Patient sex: F
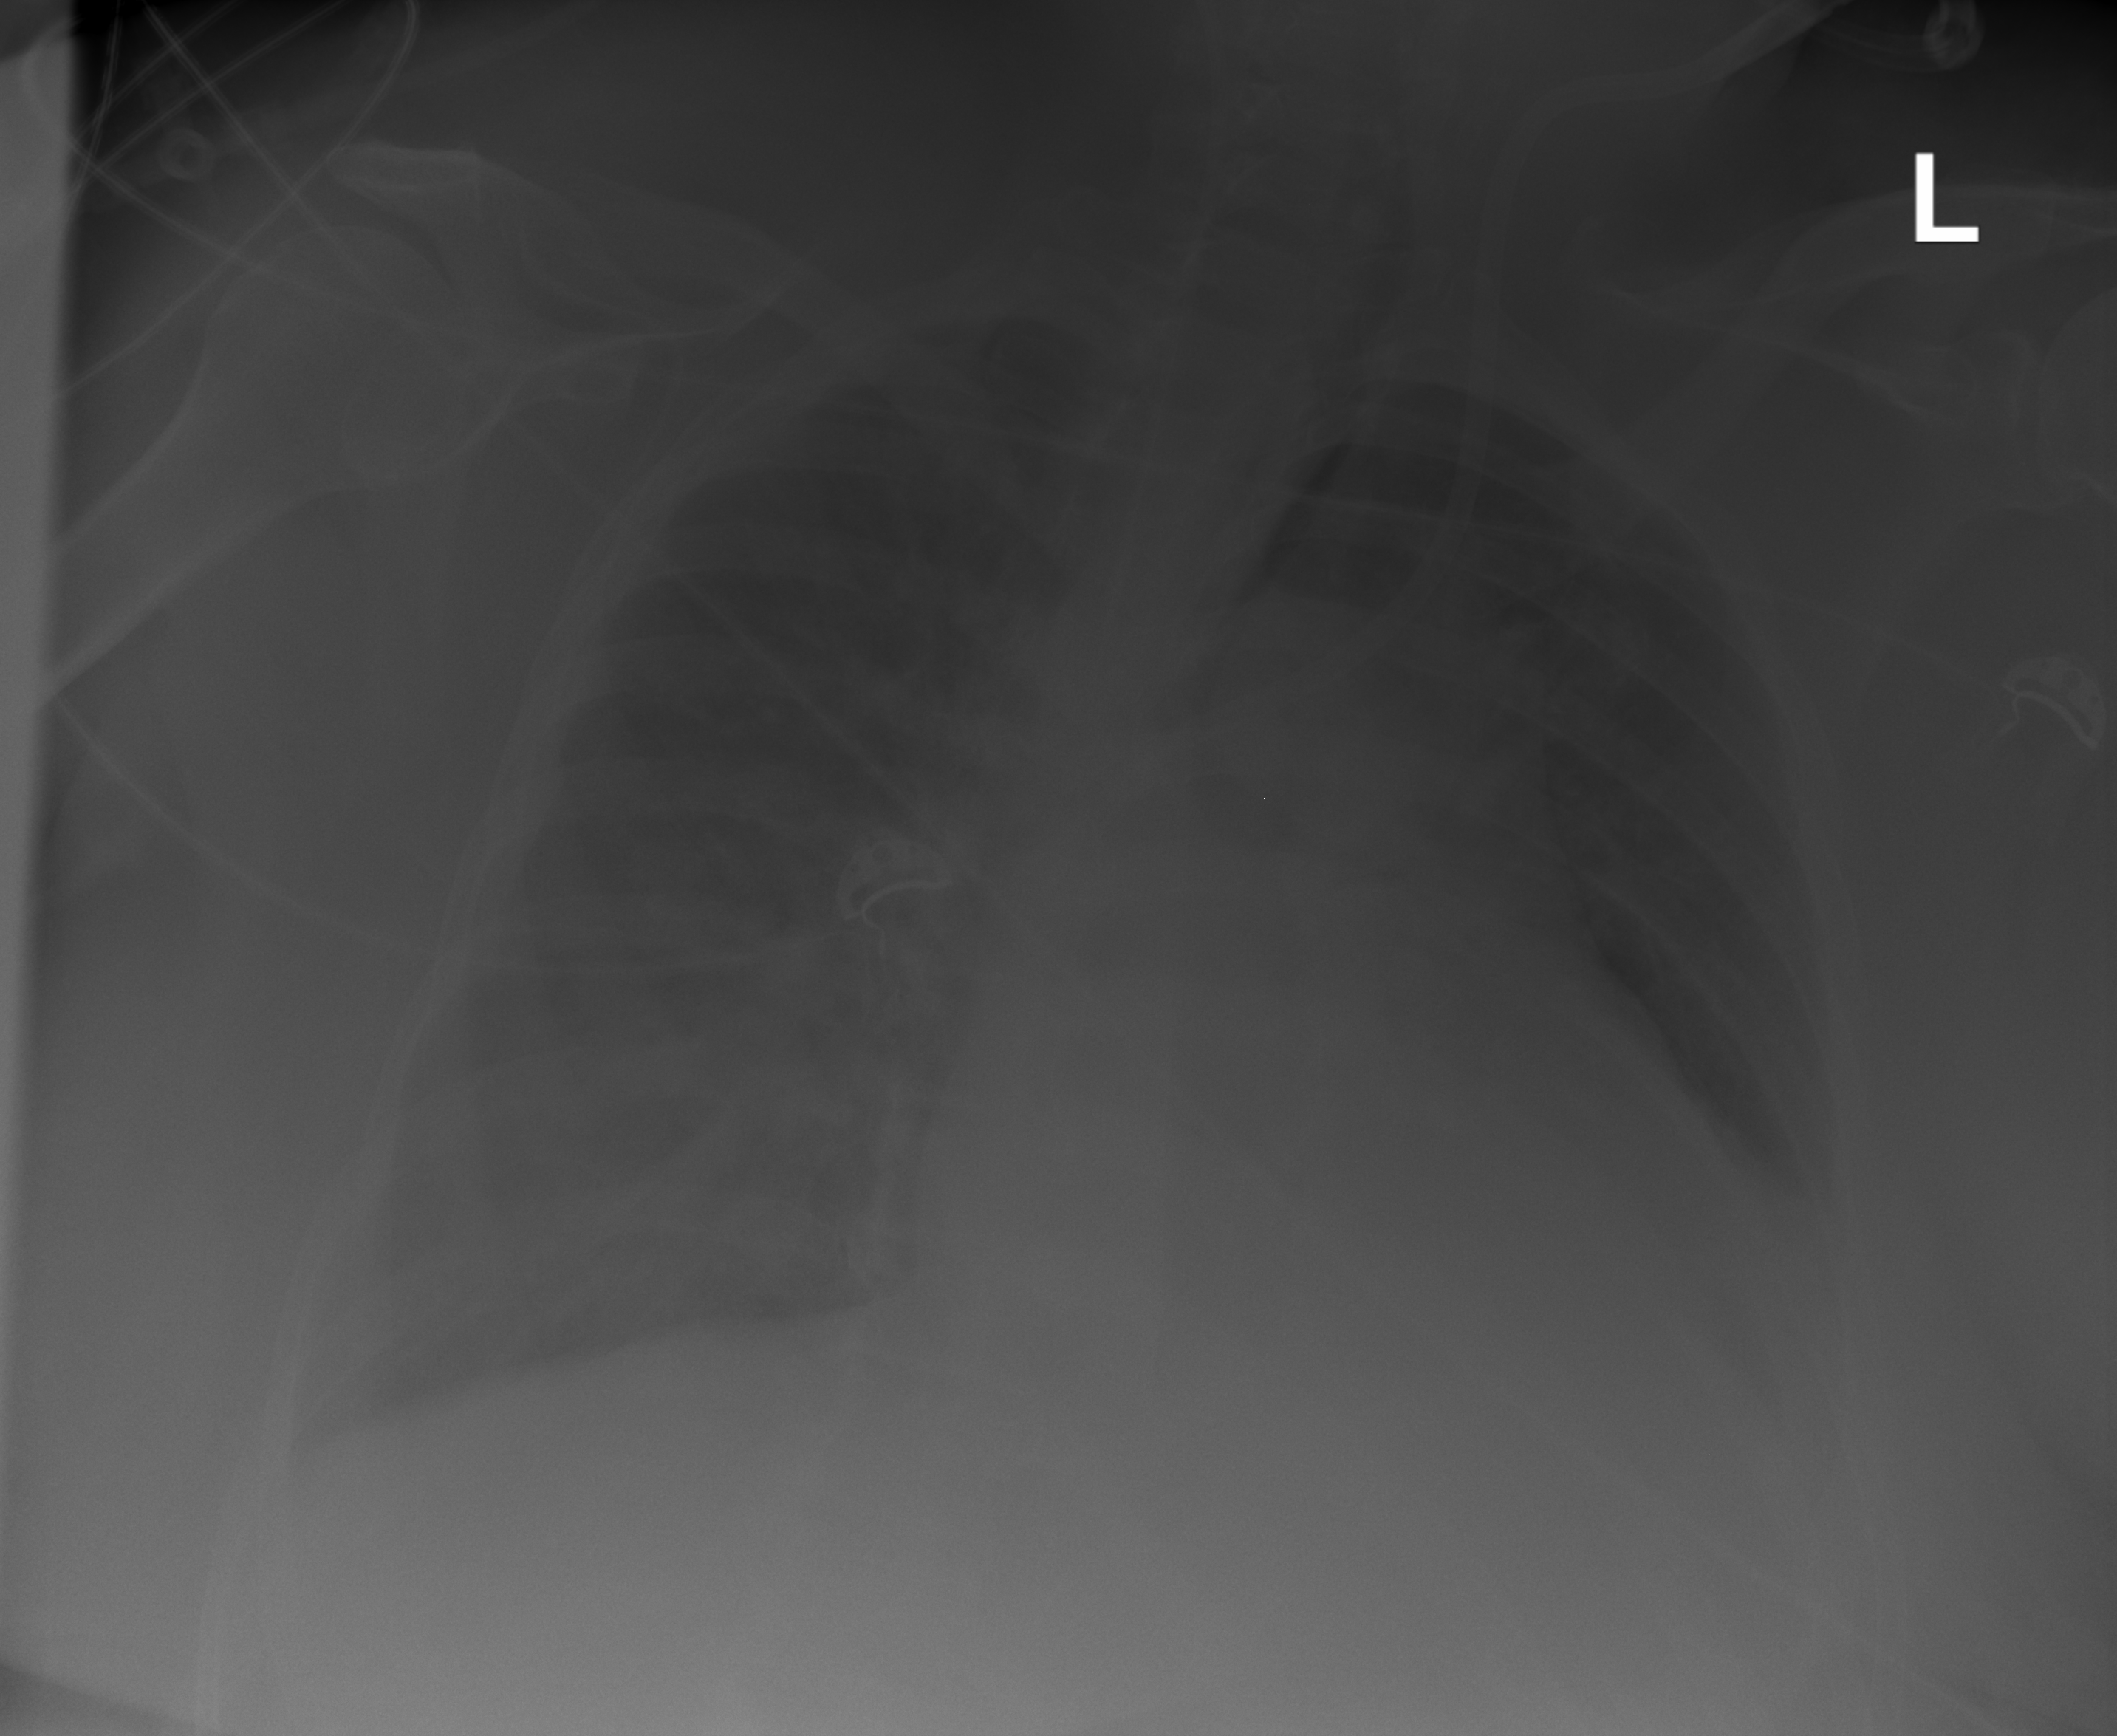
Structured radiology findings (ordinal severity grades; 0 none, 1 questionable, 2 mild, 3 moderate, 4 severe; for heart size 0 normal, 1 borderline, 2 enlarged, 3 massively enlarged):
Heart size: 2
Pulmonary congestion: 3
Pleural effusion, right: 1
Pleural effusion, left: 2
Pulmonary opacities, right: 3
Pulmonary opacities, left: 2
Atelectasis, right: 2
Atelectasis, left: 0